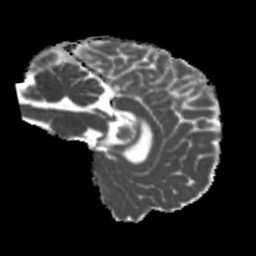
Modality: MD
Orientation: sagittal
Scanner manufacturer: siemens
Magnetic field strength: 3 T
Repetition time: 4 s
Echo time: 0.0594 s